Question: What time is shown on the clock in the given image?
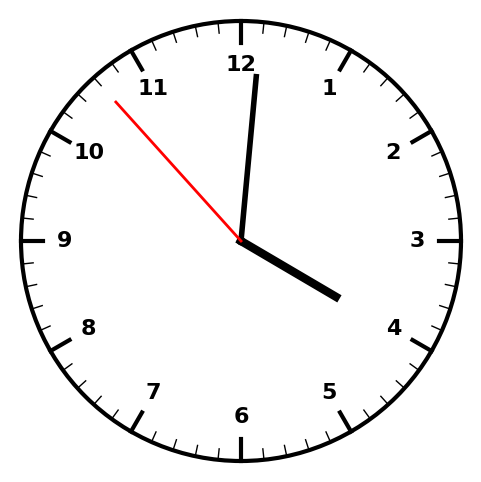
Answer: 04:00:53